Question: My Current project consists of a window which includes .
So the structure is like this

'Div''Div''Div''Div'
I tried it today, as per my work, The 1st and 2nd 'DIVS' positioned correctly. when come to 3rd and 4th 'DIVS' its not positioning correctly.
so i tried code like following
'''
<div style="float:left;"> // That white window
<div style="float:right"> // Yellow div
buttons.....
</div>
<div style="float:left"> // Orange div
<Table>....</table>
</div>
</div>
'''
but 3rd div not aligning properly when I tested it in systems with different resolutions. So
1. how to align that 3rd div to the EXTREME RIGHT of window and 4th div to the Centre of the window(centre of above white window)
2. and how to make 3rd and 4th Window fixed at that position even Window minimized to smaller.
Any help on this problem would be greatly appreciated.
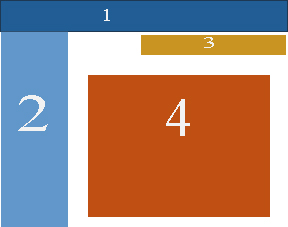
Answer: Something like this?.
<URL>
Else post some of you CSS also. then i can have a look again. Greeetz
'''
#wrapper
{
margin:0px;
padding:0px;
height:100%;
width:100%;
}
.divone
{
width:100%;
height:300px;
background-color:blue;
}
.divto
{
position: relative;
height:900px;
width:250px;
float:left;
background-color:green;
}
.divthree
{
float:right;
width:250px;
height:150px;
background-color:yellow;
display:block;
margin-right:50px;
position:relative;
}
.divfor{
float:right;
width:600px;
height:600px;
background-color:gray;
margin-top:180px;
}
'''